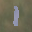
Label: 1